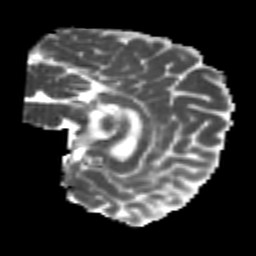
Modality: MD
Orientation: sagittal
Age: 25
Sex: male
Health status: healthy
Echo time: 0.074 s